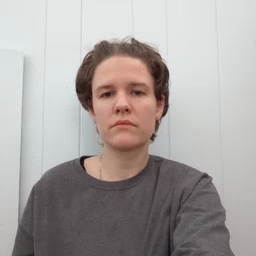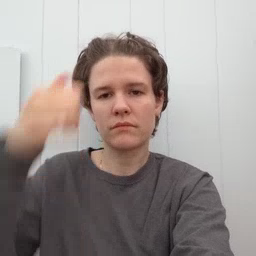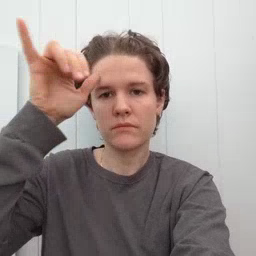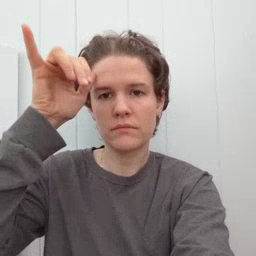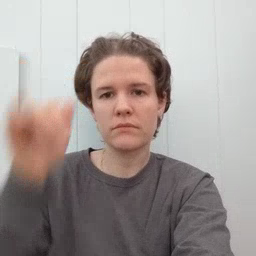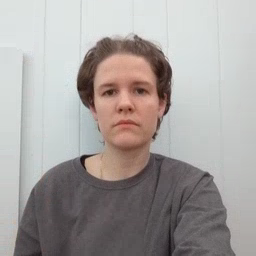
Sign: cow